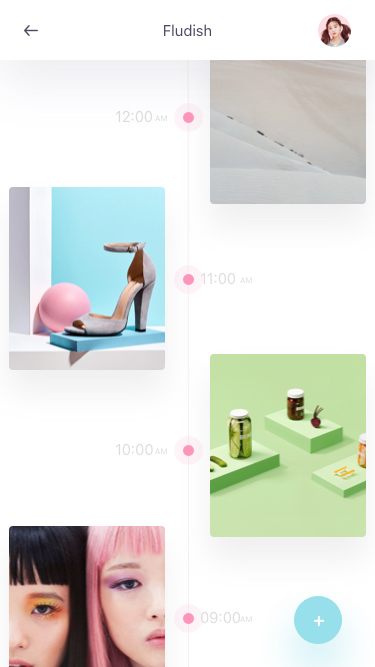
Text in this UI design:
09:00
AM
10:00
AM
11:00
AM
12:00
AM
Fludish